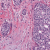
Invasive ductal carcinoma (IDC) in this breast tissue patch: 1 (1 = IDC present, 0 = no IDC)